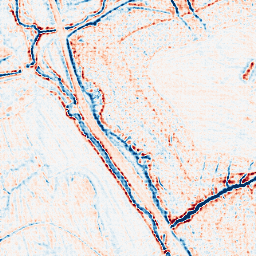
Category: edge_preserving
Decomposition family: bilateral
Decomposition parameters: d: 9
sigma_color: 150
sigma_space: 150
Upsampling method: sinc_hamming
Upsampling parameters: scale: 8
kernel_size: 8
Upsampling scale: 8